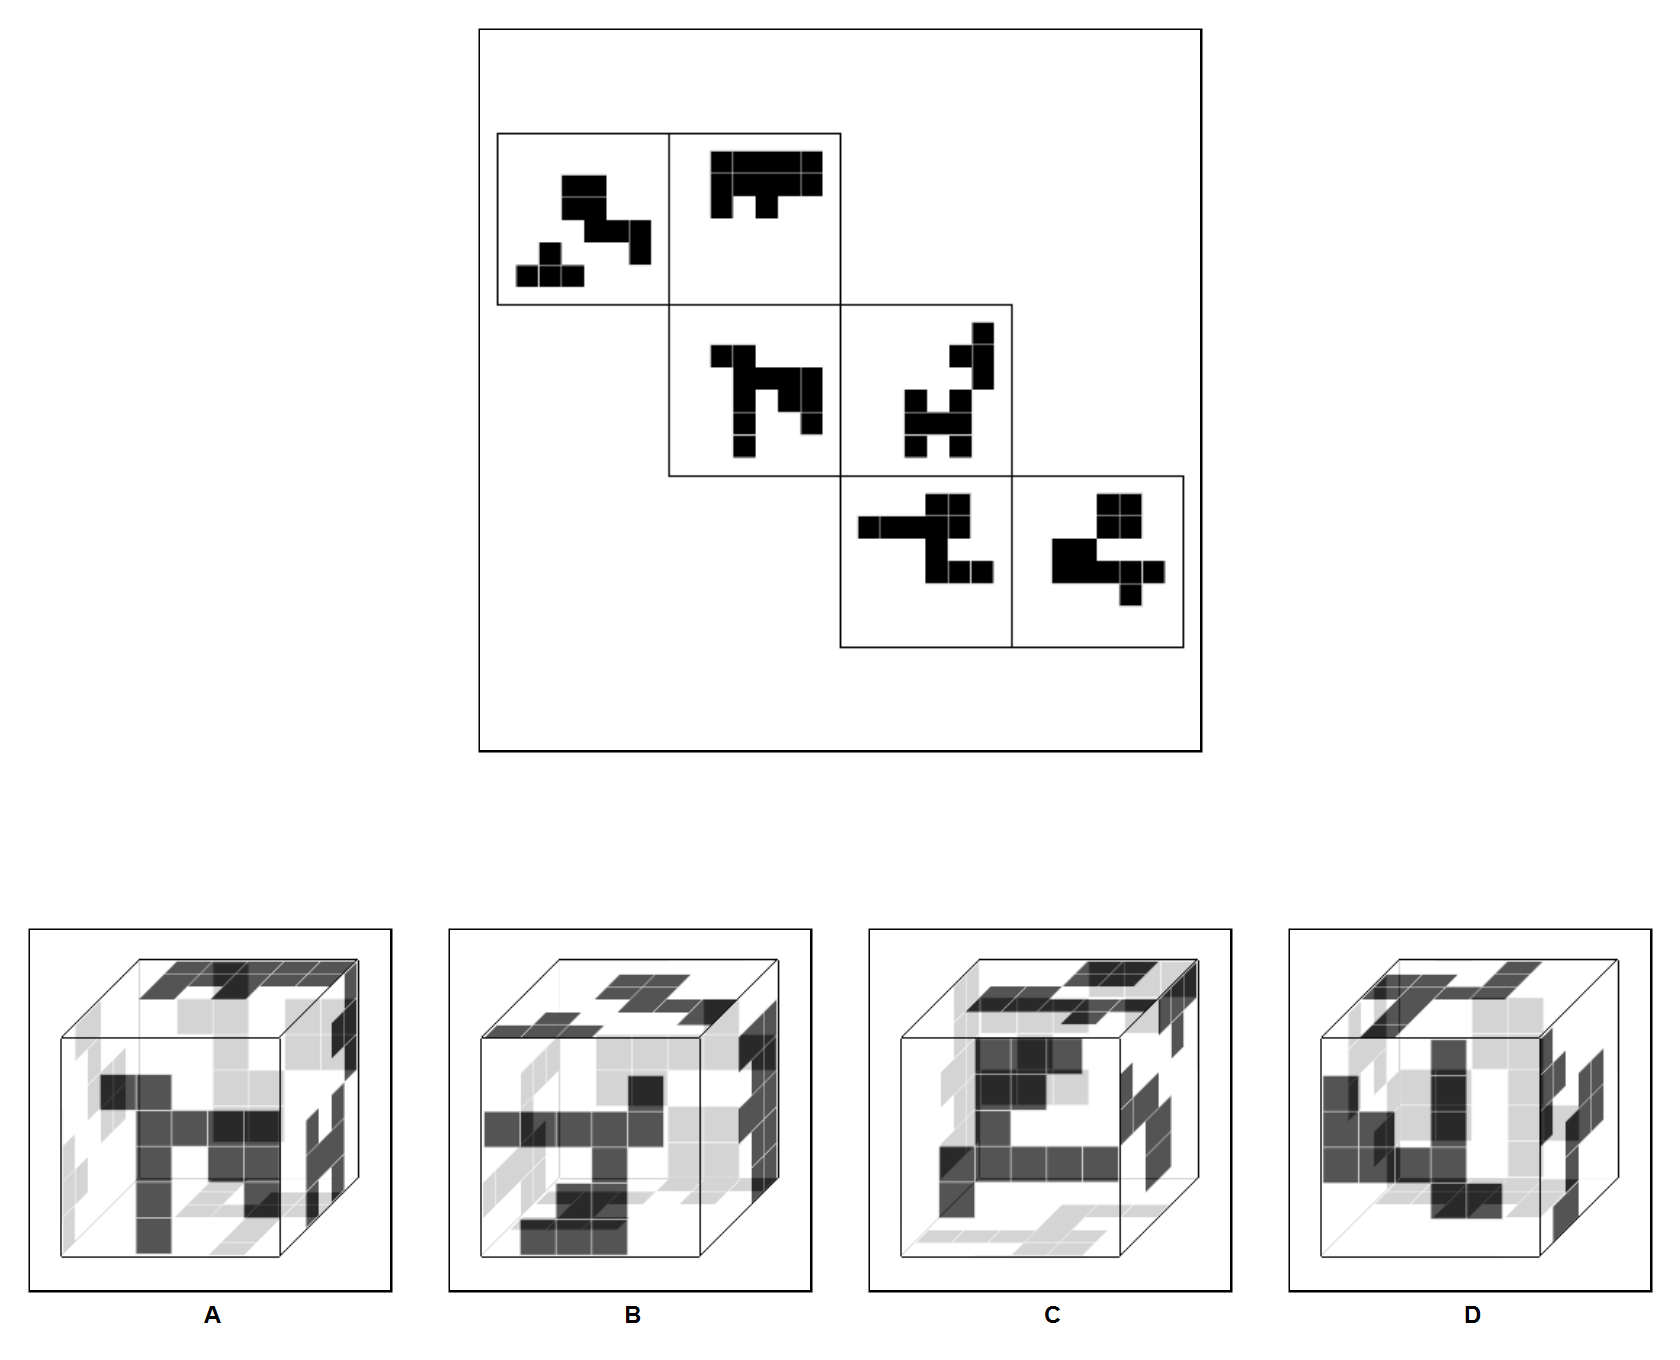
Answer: C